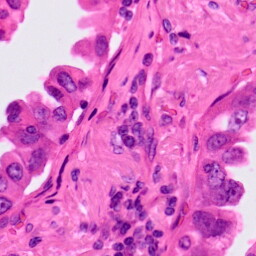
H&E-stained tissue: Lung